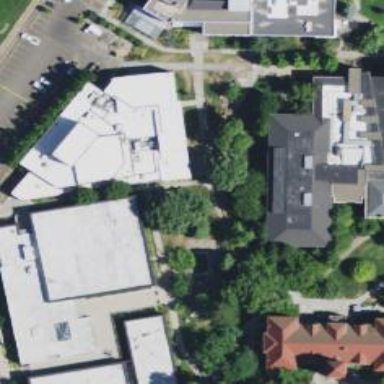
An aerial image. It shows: Theater building.